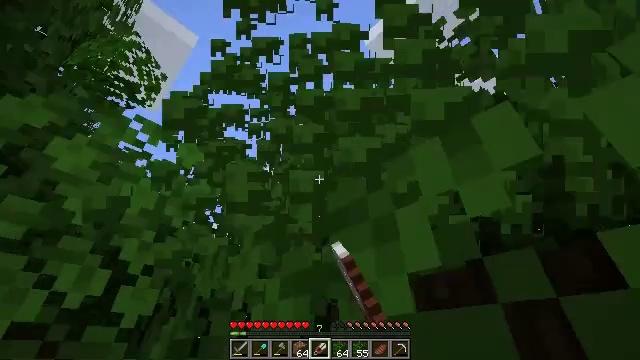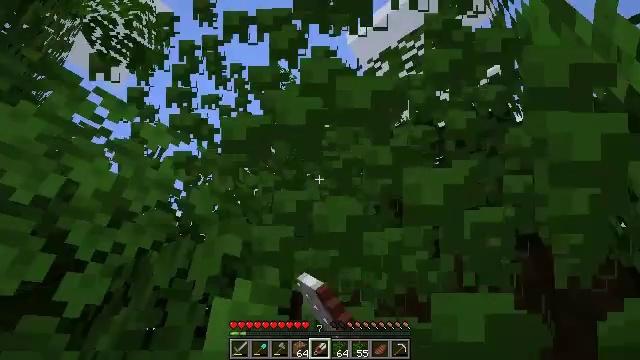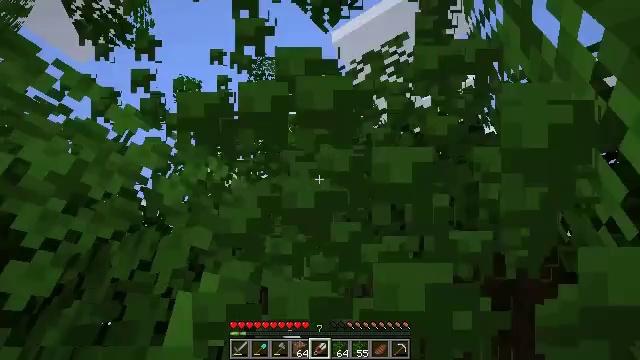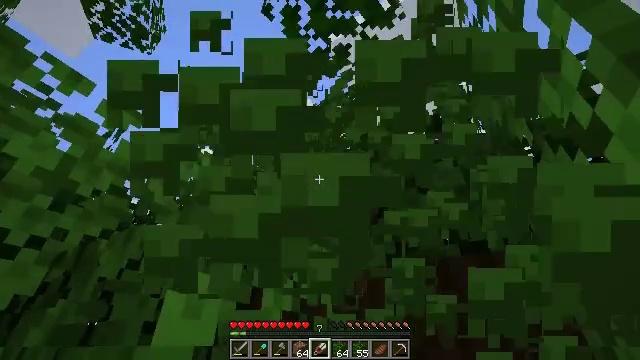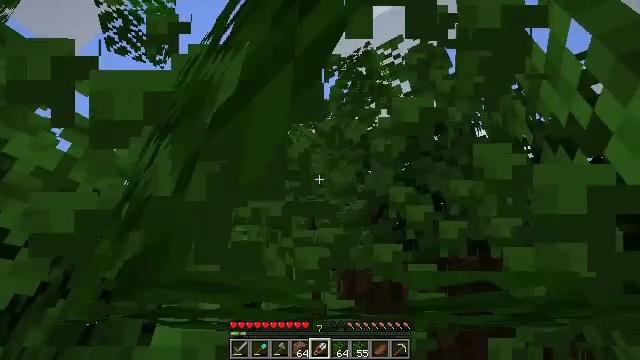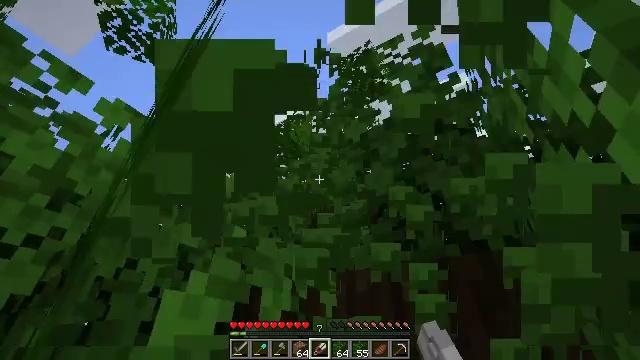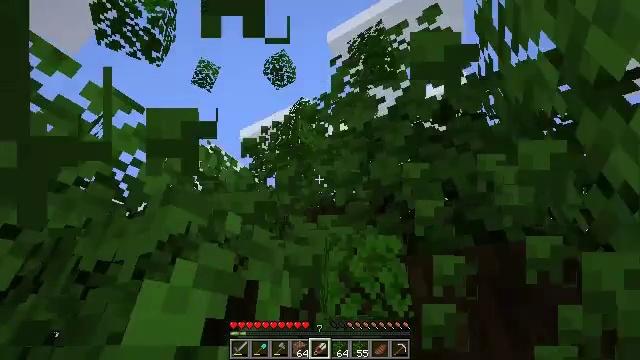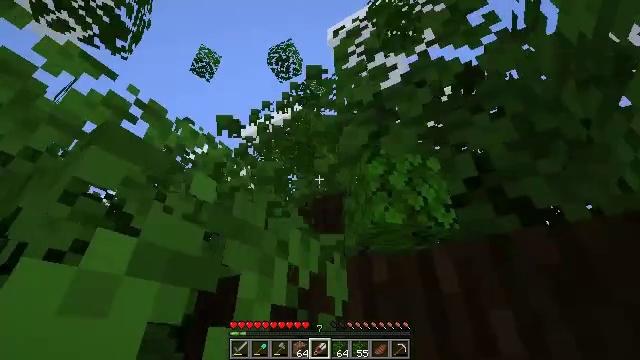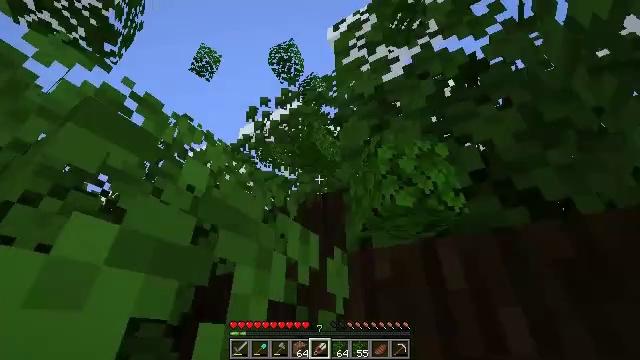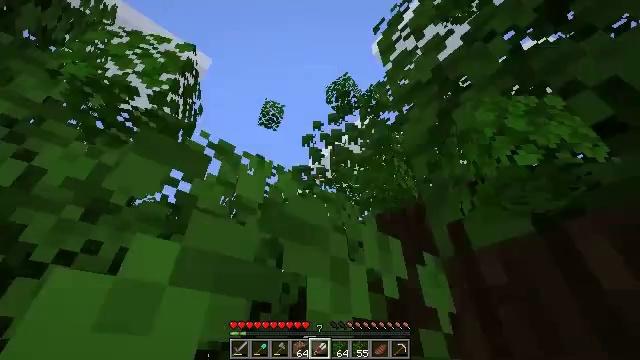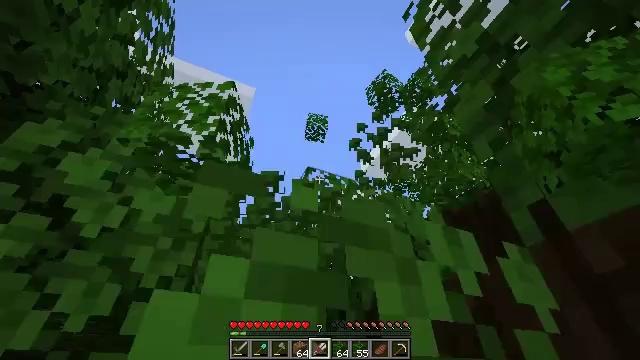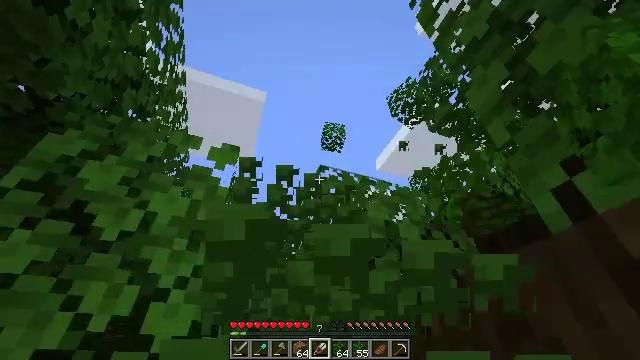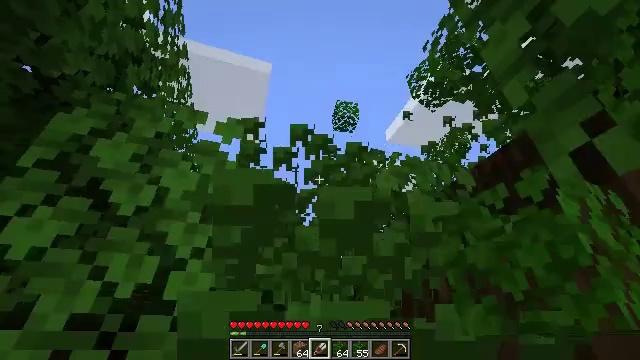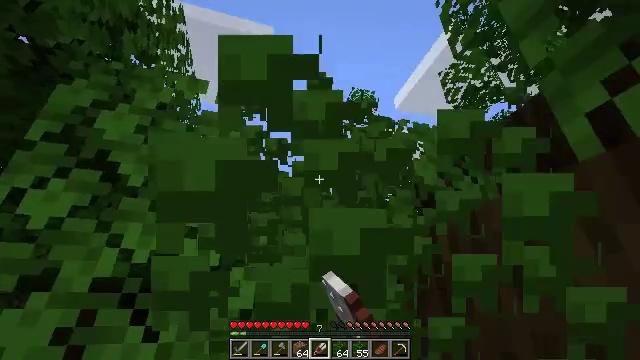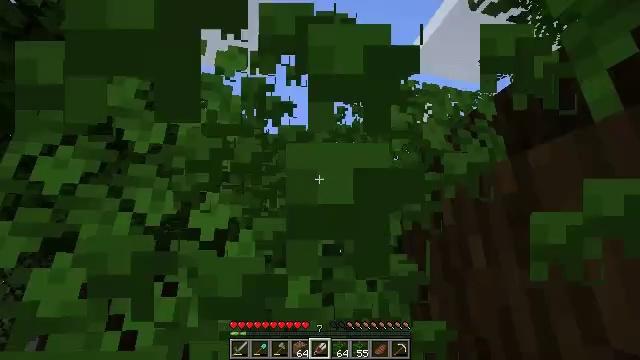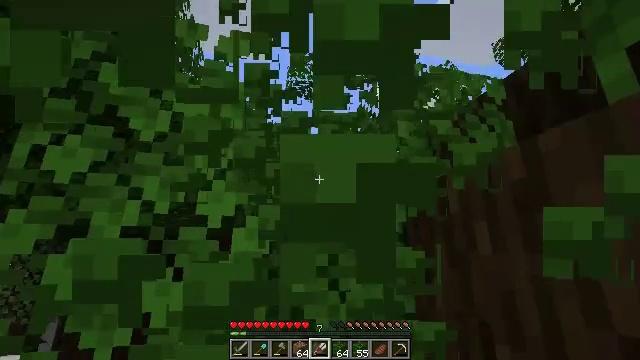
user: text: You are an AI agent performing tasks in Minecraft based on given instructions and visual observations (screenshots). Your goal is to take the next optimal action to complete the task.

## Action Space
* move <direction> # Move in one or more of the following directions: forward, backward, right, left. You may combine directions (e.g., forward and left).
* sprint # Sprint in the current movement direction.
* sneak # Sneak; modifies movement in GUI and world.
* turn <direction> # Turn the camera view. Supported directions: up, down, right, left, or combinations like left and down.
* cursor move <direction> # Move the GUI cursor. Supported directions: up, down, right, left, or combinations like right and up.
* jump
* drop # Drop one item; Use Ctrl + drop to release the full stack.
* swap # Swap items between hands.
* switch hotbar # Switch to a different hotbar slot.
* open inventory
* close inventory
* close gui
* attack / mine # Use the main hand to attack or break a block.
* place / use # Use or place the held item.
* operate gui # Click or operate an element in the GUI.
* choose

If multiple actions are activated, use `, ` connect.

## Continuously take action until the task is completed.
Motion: motion action
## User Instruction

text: Harvest dark oak leaves for decorative purposes.
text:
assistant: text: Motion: turn right and down, attack / mine
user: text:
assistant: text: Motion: turn right, attack / mine
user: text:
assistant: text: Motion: turn right, attack / mine
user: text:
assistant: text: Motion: attack / mine
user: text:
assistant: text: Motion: move forward, attack / mine
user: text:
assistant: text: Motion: move forward, attack / mine
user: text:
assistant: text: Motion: move forward, attack / mine
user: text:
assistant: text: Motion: attack / mine
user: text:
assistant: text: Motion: turn left and up, attack / mine
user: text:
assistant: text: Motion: turn left and up, attack / mine
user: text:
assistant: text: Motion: turn left, attack / mine
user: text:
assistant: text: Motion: turn left and down, attack / mine
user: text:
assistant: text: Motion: turn left and down, attack / mine
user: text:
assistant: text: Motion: turn left and down, attack / mine
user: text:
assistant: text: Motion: turn left and down, attack / mine
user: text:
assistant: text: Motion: turn left and up, attack / mine
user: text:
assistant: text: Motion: turn left and up, attack / mine
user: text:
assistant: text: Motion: turn left, attack / mine
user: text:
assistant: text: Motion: turn left, attack / mine
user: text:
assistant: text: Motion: turn left, attack / mine
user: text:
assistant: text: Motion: turn left and down, attack / mine
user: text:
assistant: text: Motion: turn left and down, attack / mine
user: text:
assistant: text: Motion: turn down, attack / mine
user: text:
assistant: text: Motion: turn down, attack / mine
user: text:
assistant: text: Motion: turn right and down, attack / mine
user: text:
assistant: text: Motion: turn down, attack / mine
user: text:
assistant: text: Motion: turn right and down, attack / mine
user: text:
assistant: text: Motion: move forward, turn right and down, attack / mine
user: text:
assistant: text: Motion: move forward, turn right, attack / mine
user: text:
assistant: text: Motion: move forward, turn right, attack / mine